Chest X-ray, PA view. Patient: 51 years old, sex F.
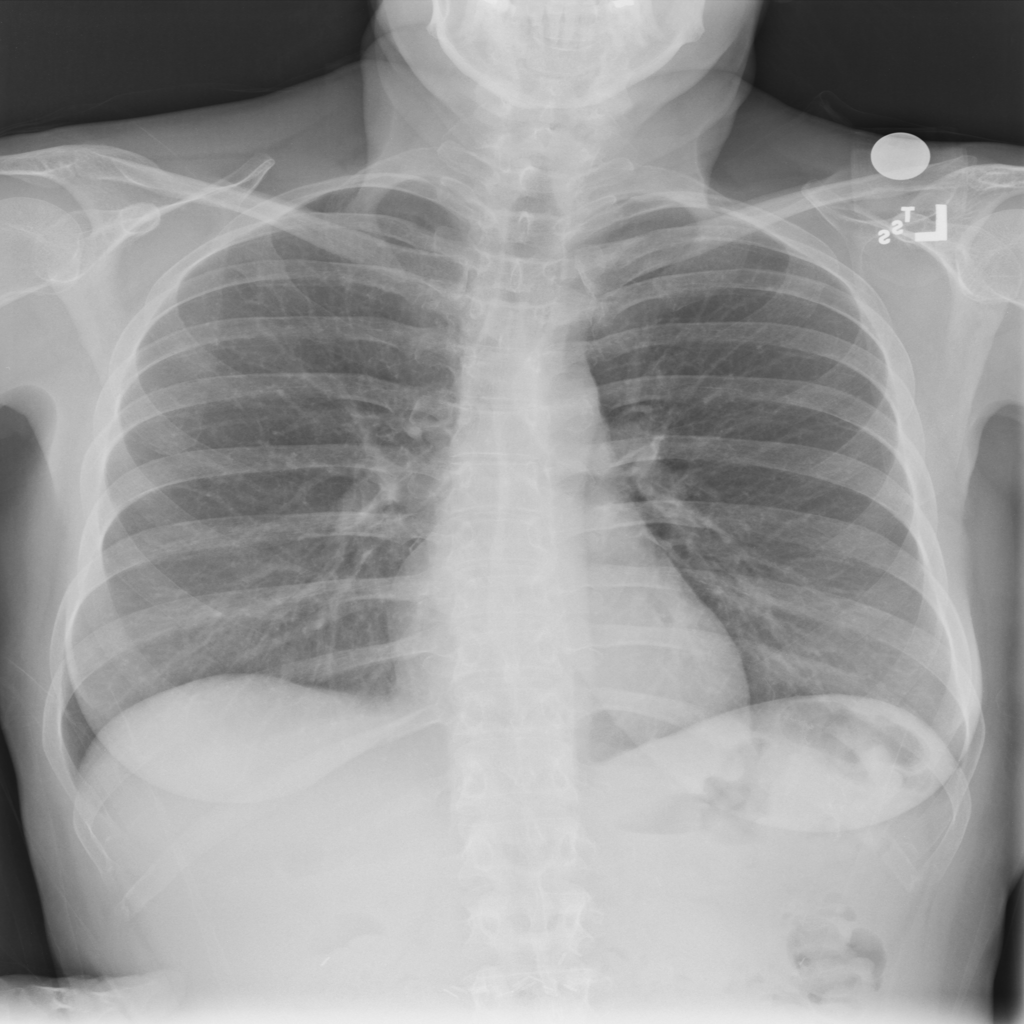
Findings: No Finding